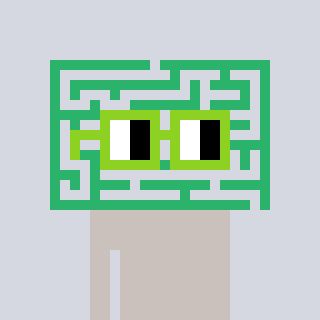
a pixel art character with square light green glasses, a maze-shaped head and a foggrey-colored body on a cool background